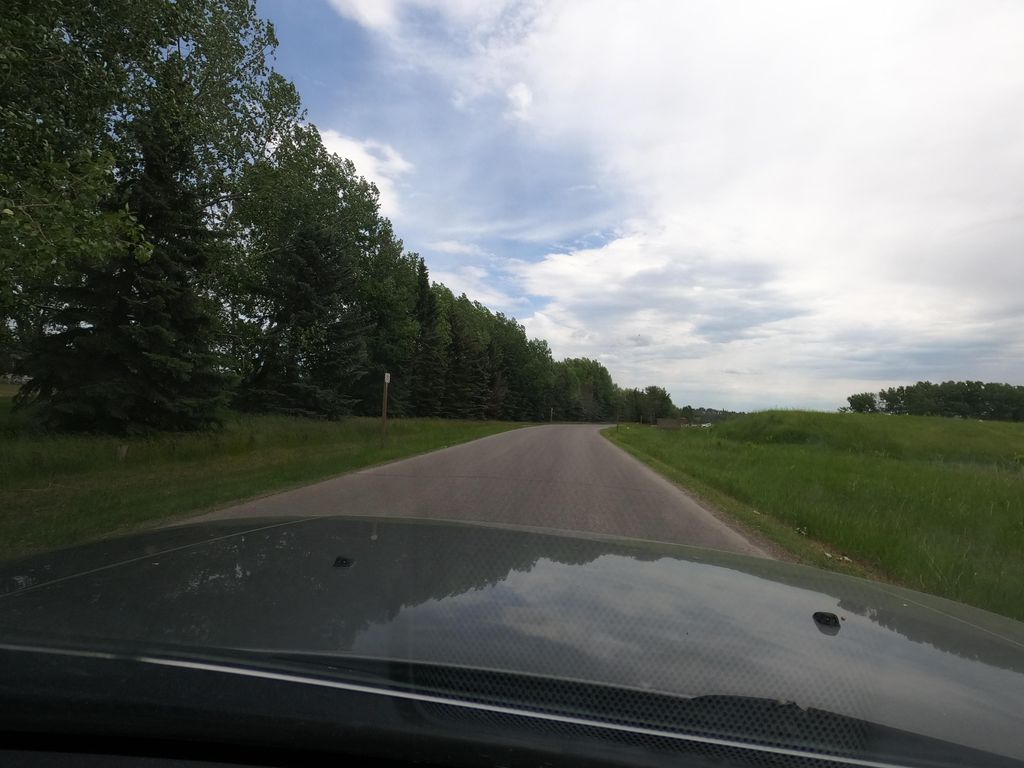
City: calgary